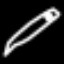
Label: pencil